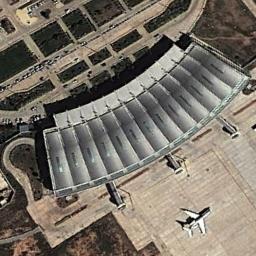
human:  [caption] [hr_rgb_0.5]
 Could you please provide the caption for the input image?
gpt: An airplane is parked in the open place beside the airport .

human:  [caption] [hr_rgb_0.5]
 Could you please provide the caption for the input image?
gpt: There are many buildings next to an airplane and many cars parked in the open space next to the building .

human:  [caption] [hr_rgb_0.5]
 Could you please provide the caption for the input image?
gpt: The airport is in the shape of a fan ring with a silver roof .

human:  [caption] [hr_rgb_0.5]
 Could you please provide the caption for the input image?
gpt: A plane parked on the open area and a radial terminal on the left side of it .

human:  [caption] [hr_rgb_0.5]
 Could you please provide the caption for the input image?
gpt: A plane is in the clearing next to the fan-shaped building .